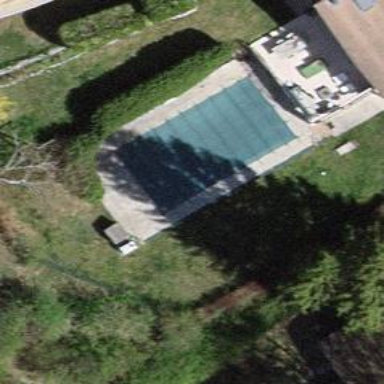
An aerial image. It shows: Swimming pool located in leisure land.